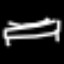
Label: bed